Interaction volume radius: 10 \u00c5
Interaction volume height: 15 \u00c5
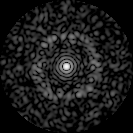
Disorder parameter: 0.8198